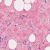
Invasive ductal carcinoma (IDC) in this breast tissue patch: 0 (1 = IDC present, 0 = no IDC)